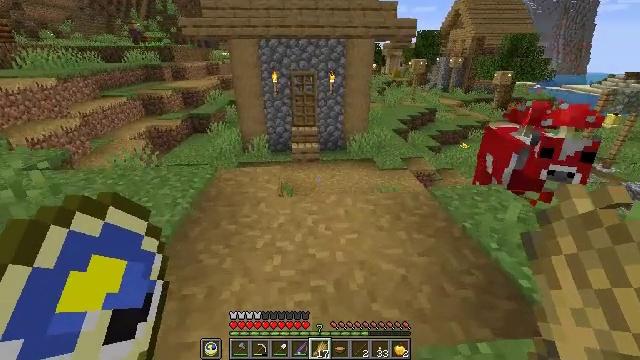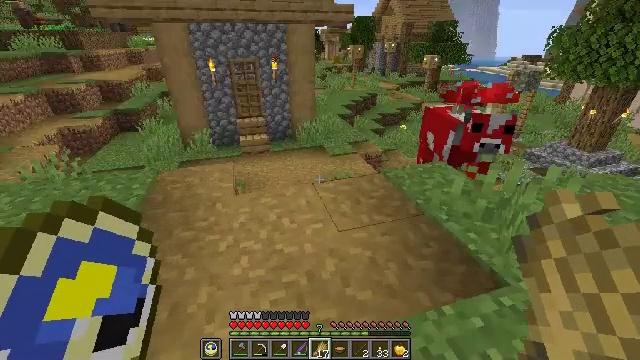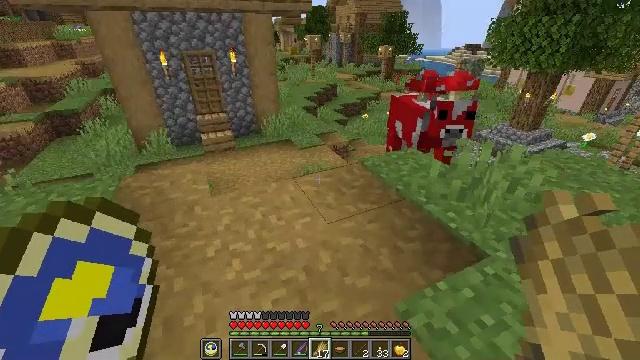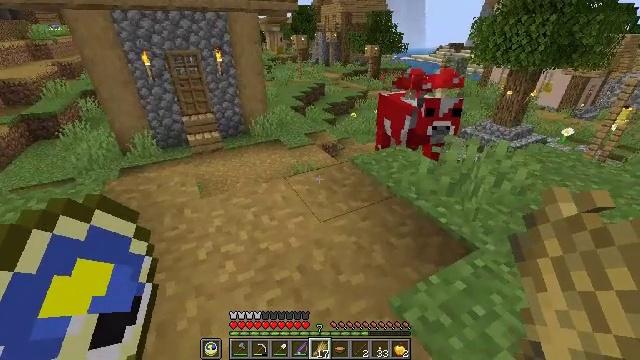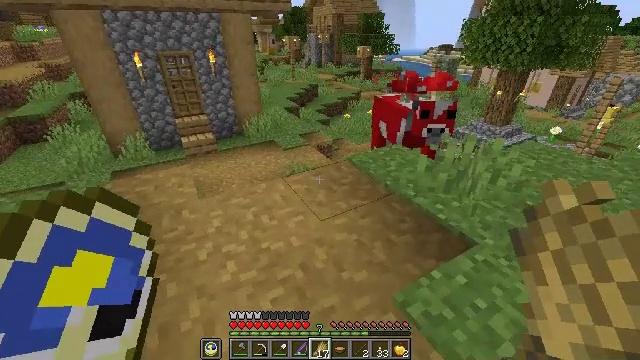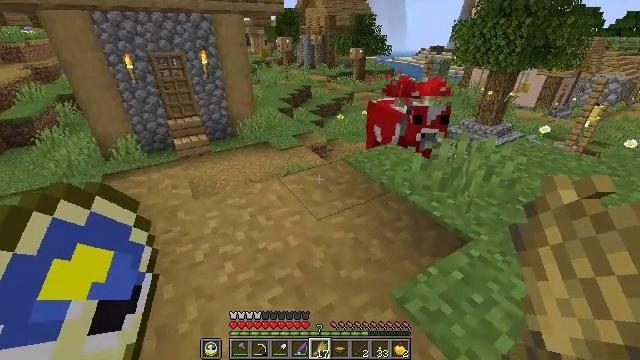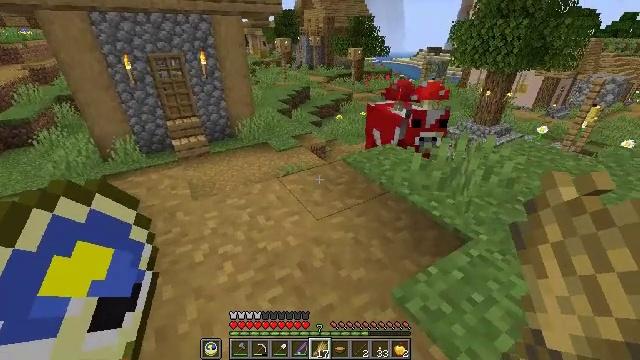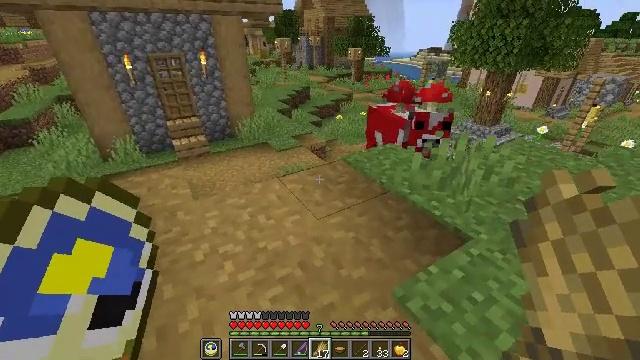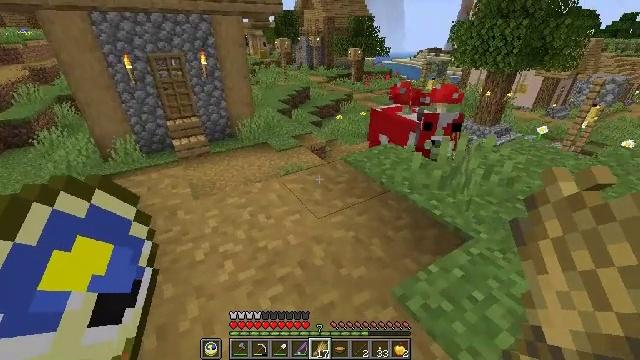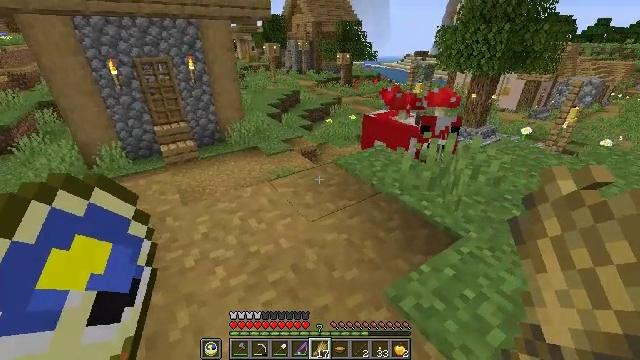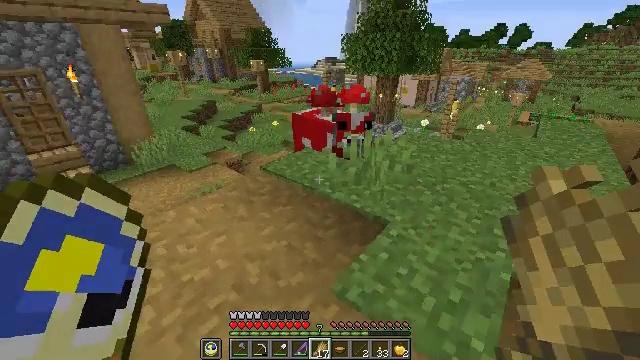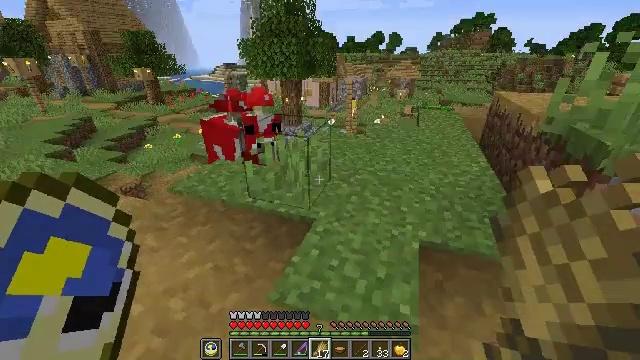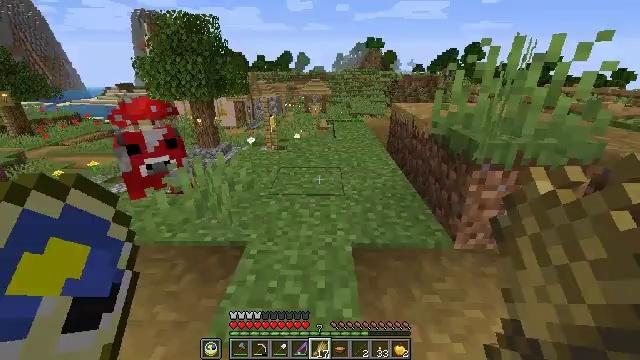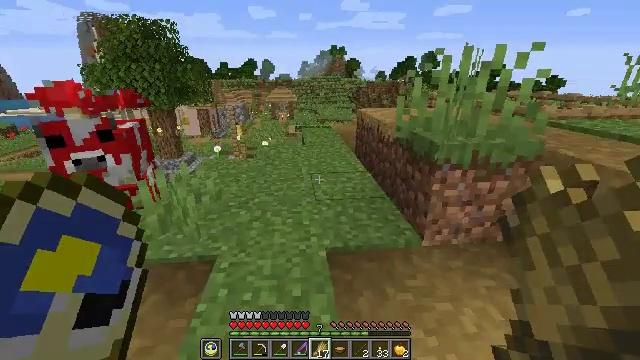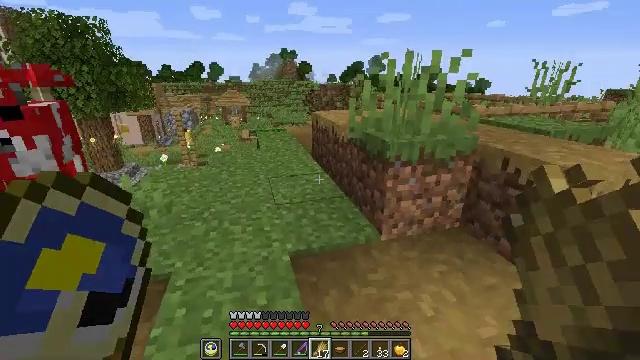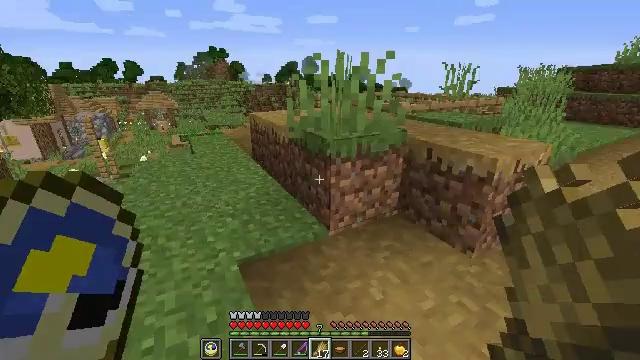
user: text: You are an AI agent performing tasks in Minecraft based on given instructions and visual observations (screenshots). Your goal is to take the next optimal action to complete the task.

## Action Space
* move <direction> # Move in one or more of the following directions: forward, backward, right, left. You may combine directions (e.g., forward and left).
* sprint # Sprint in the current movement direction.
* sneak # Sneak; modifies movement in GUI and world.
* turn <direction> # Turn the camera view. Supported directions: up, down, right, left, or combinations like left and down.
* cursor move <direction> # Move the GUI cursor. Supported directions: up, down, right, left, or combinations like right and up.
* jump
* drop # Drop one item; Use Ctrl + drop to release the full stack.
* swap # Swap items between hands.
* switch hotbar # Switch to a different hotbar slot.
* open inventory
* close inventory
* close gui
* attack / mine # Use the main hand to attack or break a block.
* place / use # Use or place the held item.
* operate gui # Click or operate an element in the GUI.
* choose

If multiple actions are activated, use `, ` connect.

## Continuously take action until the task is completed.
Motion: motion action
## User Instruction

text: Remove the oak door from its frame.
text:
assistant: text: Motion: move left, turn right and down
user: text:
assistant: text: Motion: turn right and down
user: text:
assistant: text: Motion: turn right
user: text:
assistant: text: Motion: turn right
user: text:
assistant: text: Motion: turn right
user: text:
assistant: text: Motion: no_op
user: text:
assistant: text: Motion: no_op
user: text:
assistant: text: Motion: no_op
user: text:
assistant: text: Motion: turn right
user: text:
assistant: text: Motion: turn right and up
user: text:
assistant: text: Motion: turn right
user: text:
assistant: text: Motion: turn right and up
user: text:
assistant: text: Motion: turn right and up
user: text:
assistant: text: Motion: turn right
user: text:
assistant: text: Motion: turn right
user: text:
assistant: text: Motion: turn right
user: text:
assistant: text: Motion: turn right and down
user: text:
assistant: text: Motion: turn down
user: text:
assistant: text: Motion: move right
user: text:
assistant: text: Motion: move right
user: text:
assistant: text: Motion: move right, turn right
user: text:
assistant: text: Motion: move right, turn right and up
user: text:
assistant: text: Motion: move right, turn right and up
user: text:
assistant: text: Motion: move forward, turn right and up
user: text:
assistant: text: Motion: move forward, turn right and up
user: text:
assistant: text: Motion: move forward
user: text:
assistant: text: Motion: move forward
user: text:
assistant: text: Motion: move forward
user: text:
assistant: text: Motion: move forward
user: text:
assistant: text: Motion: move forward